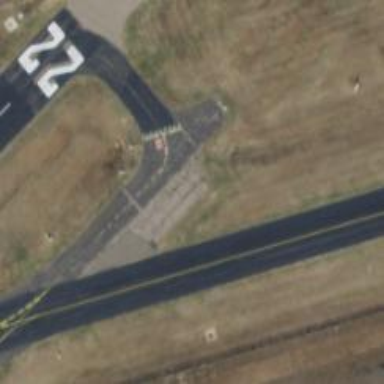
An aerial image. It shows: Image of taxiway at airport.